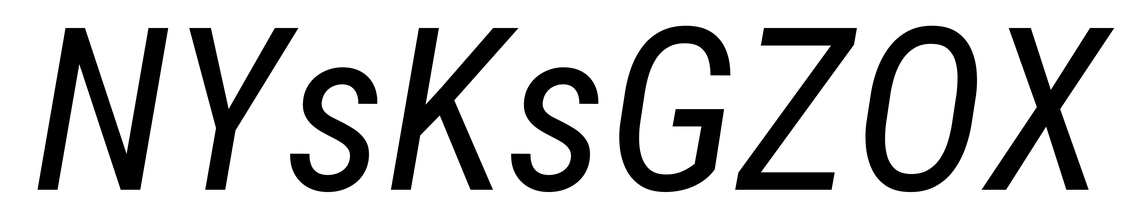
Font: Roboto-Italic_Condensed_Italic